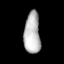
Tissue: lung
Cell type: Myeloid cells
Senescence score: 0.5833
Nuclear area (px): 656
Mean DAPI intensity: 183.95